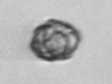
Label: Kryptoperidinium_triquetrum